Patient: sex F, age 60
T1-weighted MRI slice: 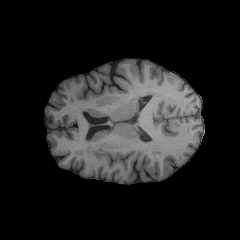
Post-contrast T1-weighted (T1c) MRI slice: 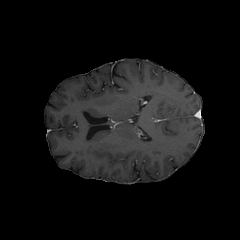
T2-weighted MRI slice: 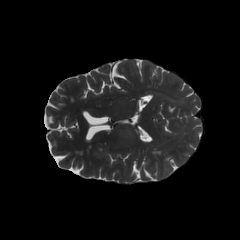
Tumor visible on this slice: no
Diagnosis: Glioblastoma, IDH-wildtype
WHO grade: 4